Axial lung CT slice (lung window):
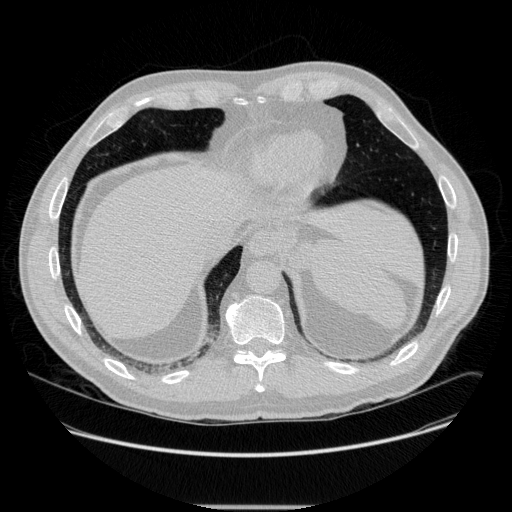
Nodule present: no